Aerial crown-view tile of a tropical tree (Barro Colorado Island, Panama), acquired 20241216:
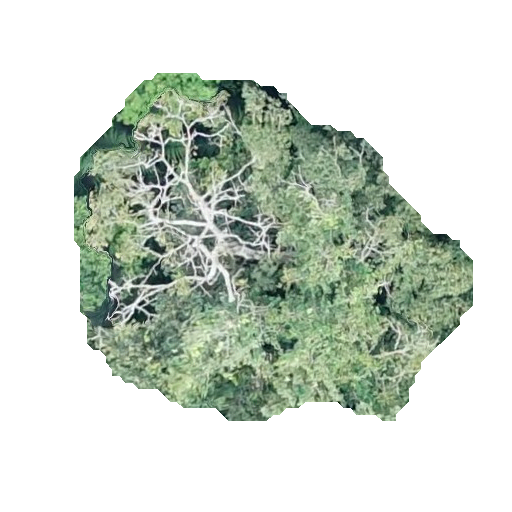
Species: Ceiba pentandra
GBIF accepted scientific name: Ceiba pentandra
Crown area: 146.646 m²